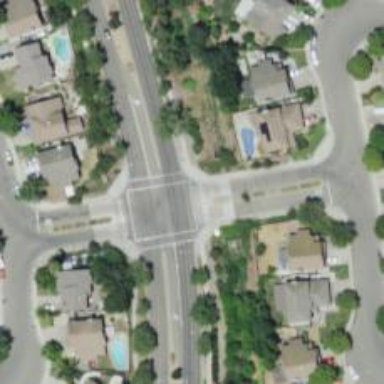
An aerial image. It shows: Marked road crossing.